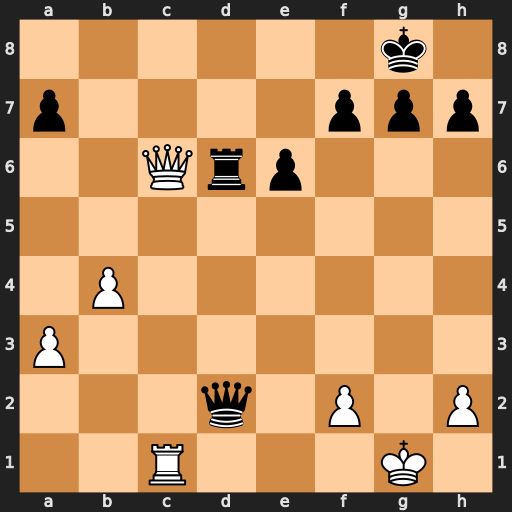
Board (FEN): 6k1/p4ppp/2Qrp3/8/1P6/P7/3q1P1P/2R3K1
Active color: w
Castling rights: -
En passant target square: -
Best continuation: Qe8#